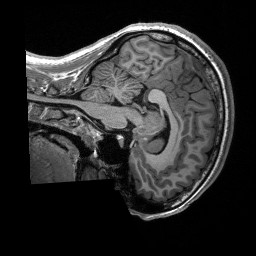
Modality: T1w
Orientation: sagittal
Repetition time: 8 s
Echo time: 0.066 s